Question: # Context
I have a 'div' with 'overflow: auto' property.
In this 'div', I have this:
'''
<h3>Category 1</h3>
<ul>
<li>blabla</li>
<li>blabla</li>
etc...
</ul>
<h3>Category 2</h3>
<ul>
<li>blabla</li>
<li>blabla</li>
etc...
</ul>
<h3>Category 3</h3>
etc...
'''
I would like when I scroll, the current category attaches the top of the div, until the next category. When I arrive at an other category, it attaches the top in place of the previous.
Difficult to explain, so I made an image:

I'm sure I saw this in a website, but I don't remember.
# Questions
- -
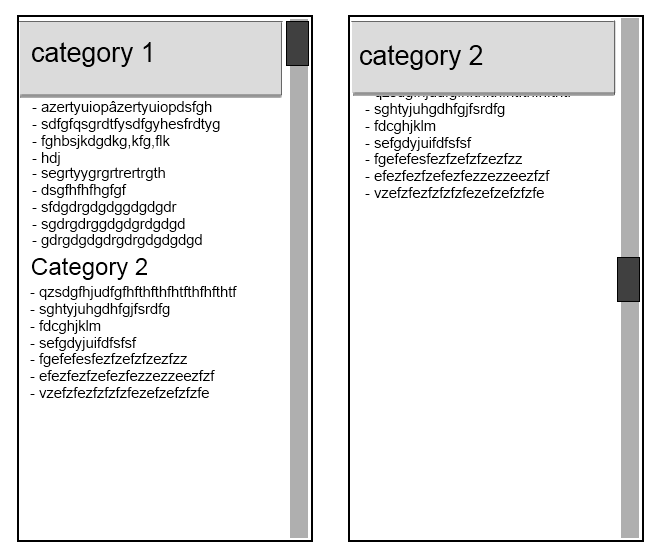
Answer: JSFiddle Demo - <URL>
Attach an event listener to your scrollable div and measure the headers' positions in the div. Then pick the one that is the small negative value and display it's text to your header.
'''
$('#scroller').scroll(function () {
var positions = $('h3', this).map(function() {
return {
top: $(this).position().top,
el: this
};
}).get();
//Go backwards through the array and pick the first negative (smallest) value
for(var i = positions.length - 1; i >= 0; i--) {
if(positions[i].top < 0) {
$('#header').text($(positions[i].el).text());
return;
}
}
});
'''
For instance, if you have 5 headers in your scrollable div, and the positions are:
'[-100, -50, -20, 30, 120]' - Then the '-20' is the header you want to display.
JSFiddle Demo - <URL>
'''
$('#scroller').scroll(function () {
var category = '';
$($('h3', this).get().reverse()).each(function () {
if($(this).position().top < 0) {
category = $(this).text();
return false;
}
});
$('#header').text(category);
});
'''